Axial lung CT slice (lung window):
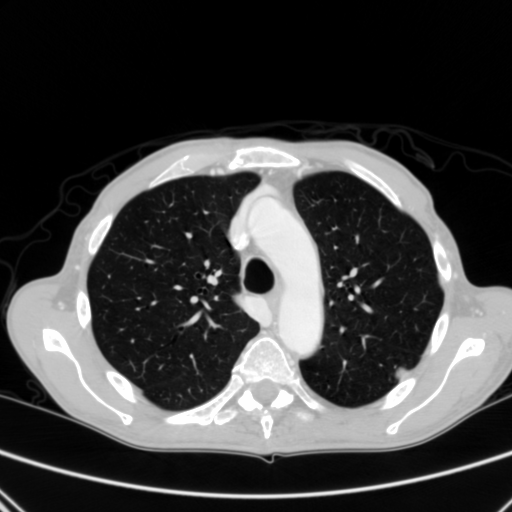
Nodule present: yes
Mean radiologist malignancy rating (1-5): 3.5